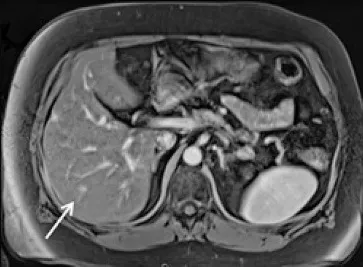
Segment VI (white arrows).
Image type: radiology (mri)